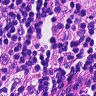
Metastatic tissue present: no